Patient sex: M
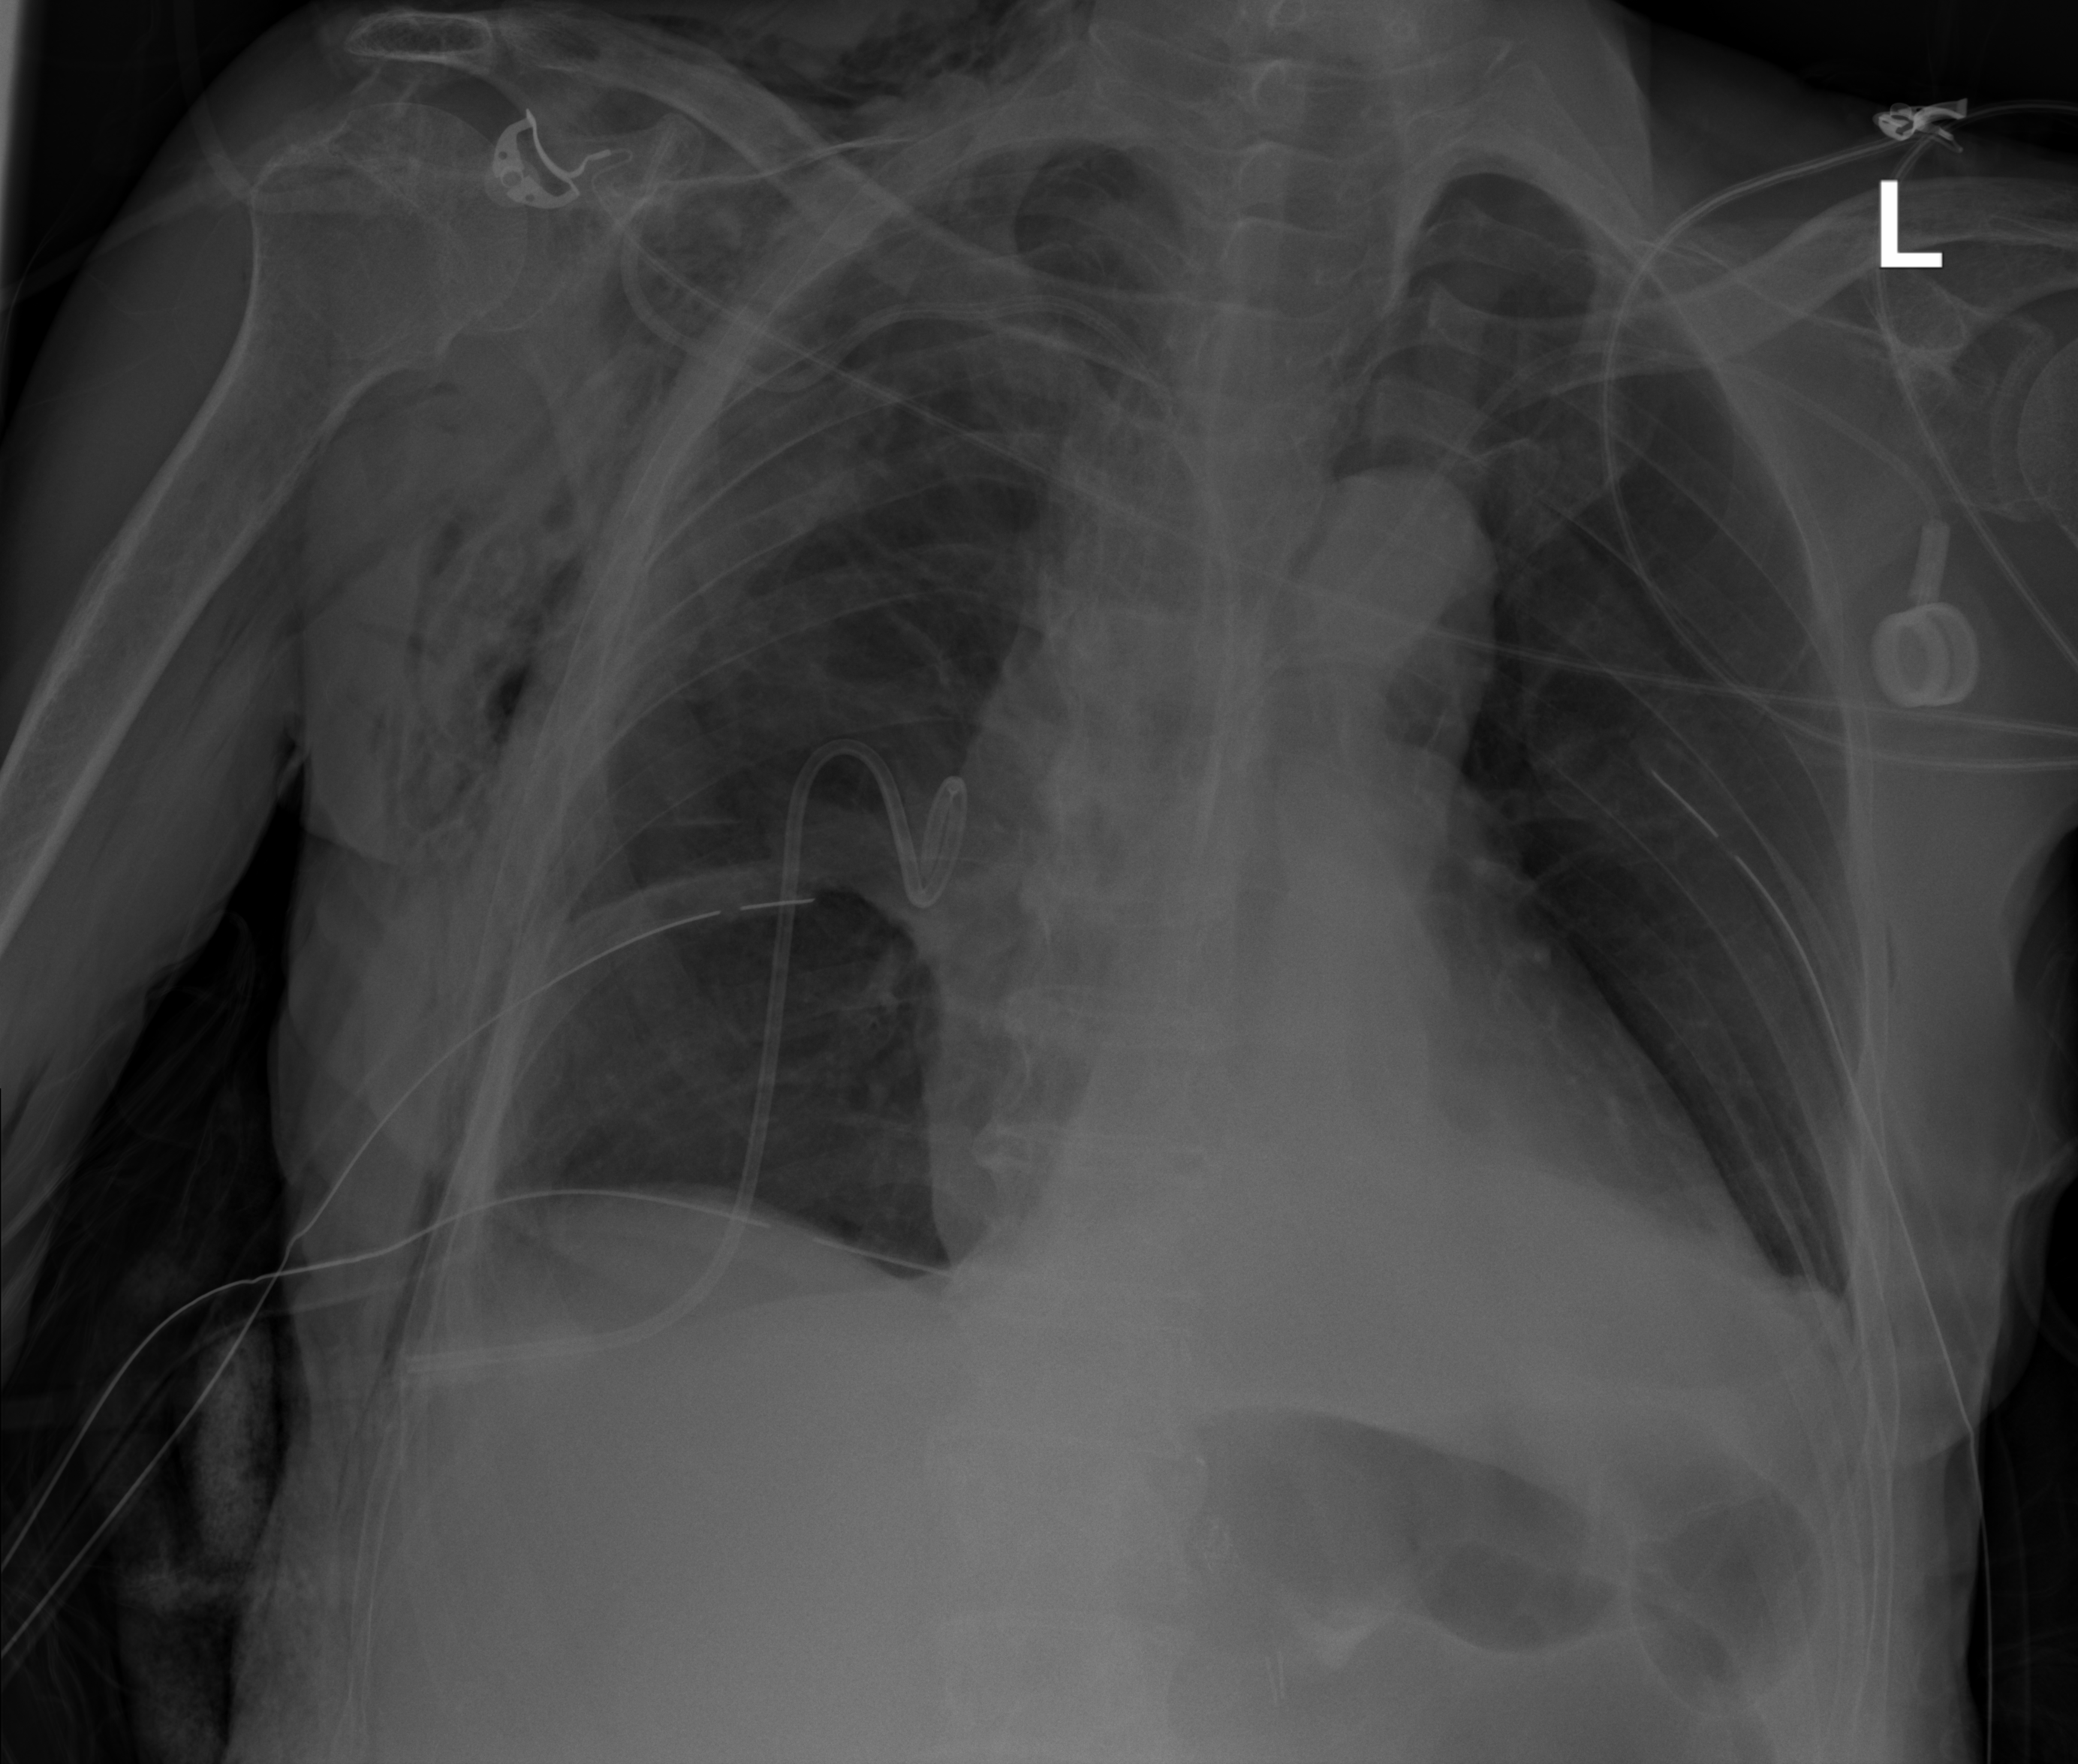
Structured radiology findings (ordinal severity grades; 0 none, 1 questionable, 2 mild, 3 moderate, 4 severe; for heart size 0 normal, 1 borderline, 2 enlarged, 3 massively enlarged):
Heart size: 0
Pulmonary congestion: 0
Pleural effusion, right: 2
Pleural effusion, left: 2
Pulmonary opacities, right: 0
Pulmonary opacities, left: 0
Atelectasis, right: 2
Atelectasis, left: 2